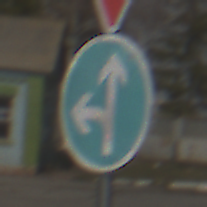
Verkehrszeichen: VorgeschriebeneFahrtrichtungGeradeausOderLinks
Zusatzzeichen oben: VorfahrtGewaehren
Umgebung: Outdoor, Suburban
Tageszeit: Midday
Wetter: PartlyCloudy
Licht: Natural
Jahreszeit: NotSpecified
Kontrast: HighContrast